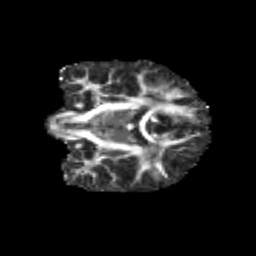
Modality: FA
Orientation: coronal
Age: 11
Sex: male
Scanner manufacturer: siemens
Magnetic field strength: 3 T
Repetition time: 3.8 s
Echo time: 0.07 s